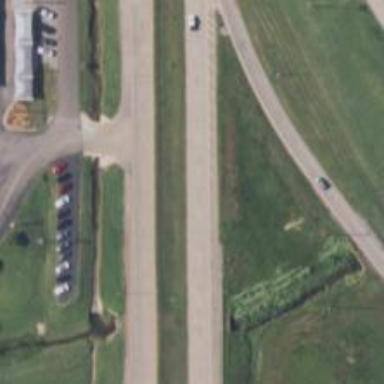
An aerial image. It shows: This image shows trunk highway that functions as expressway.